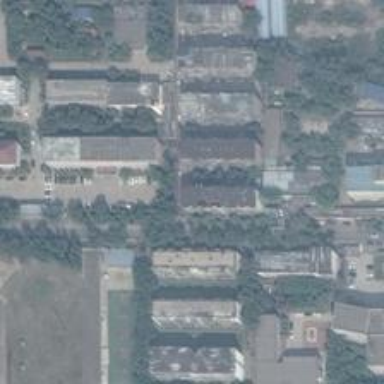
A community is surrounded by lush plants while a shabby playground beside .